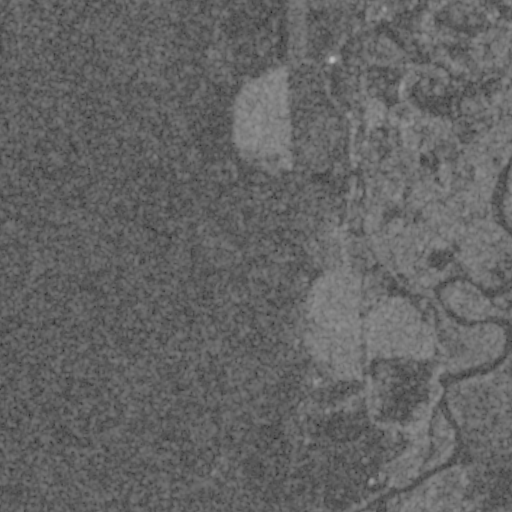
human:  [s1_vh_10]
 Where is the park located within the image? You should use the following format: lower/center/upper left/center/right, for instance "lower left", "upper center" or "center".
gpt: The park is located in the lower right of the image.
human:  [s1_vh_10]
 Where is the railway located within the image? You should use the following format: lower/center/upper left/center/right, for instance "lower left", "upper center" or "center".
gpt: The railway is located in the upper center of the image.
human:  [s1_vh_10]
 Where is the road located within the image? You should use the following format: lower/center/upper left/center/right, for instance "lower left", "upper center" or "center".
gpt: There is no road in the image.

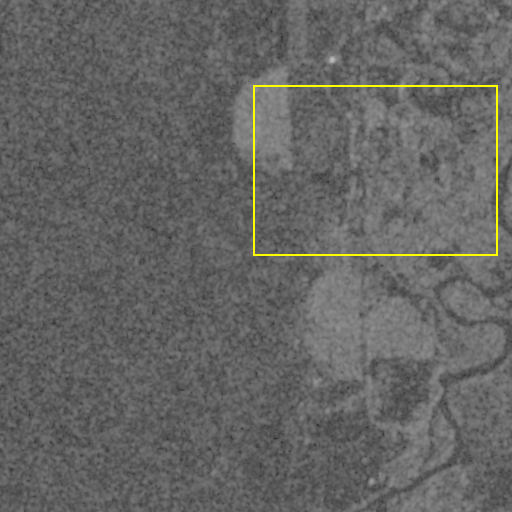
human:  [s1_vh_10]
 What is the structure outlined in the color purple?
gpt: There is no purple outline.
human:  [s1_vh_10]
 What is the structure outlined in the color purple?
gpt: There is no structure outlined in purple.